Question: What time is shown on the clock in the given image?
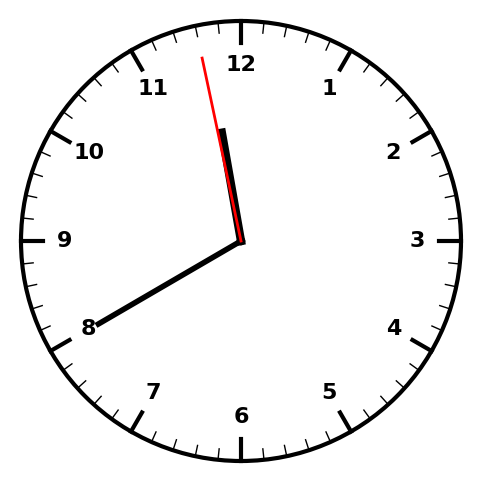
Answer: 11:39:58